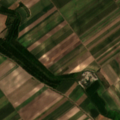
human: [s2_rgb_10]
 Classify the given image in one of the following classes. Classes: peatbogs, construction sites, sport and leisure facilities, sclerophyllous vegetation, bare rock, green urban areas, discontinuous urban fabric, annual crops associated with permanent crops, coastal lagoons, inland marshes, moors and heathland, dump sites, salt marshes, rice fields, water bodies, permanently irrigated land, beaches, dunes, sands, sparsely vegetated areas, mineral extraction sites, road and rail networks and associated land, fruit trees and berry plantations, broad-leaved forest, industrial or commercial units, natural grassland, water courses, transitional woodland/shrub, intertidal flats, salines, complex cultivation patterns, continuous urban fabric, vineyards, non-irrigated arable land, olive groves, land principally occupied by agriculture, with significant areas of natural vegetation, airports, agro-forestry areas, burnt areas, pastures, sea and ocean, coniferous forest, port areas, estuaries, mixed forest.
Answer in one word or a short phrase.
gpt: non-irrigated arable land, complex cultivation patterns, broad-leaved forest